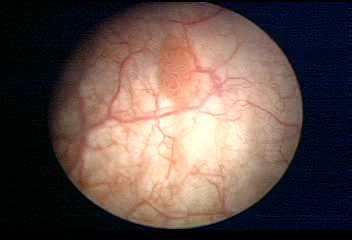
Modality: WLC
Class: Malignant
Subclass: LowGradePapillary
Lesion: L1
Stage: Ta
Morphology: Papillary
Bladder cancer association: Yes
Annotated structures: Tumor